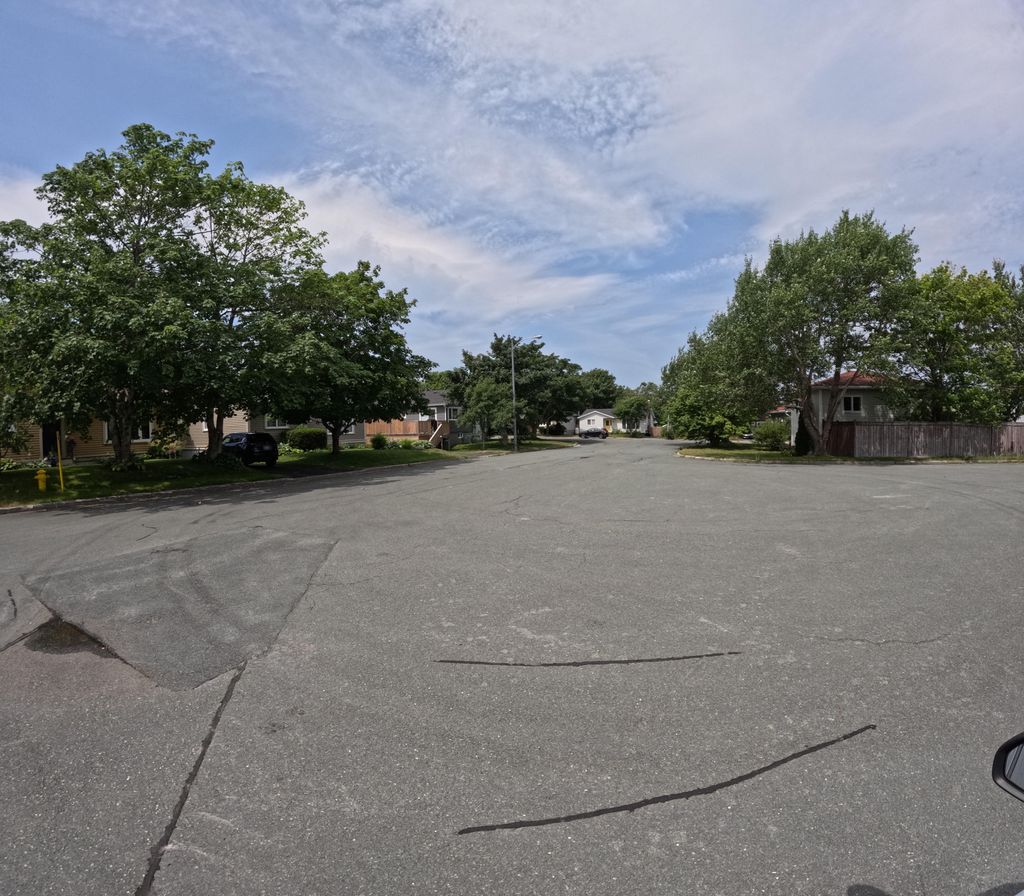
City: st_johns